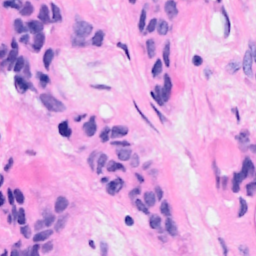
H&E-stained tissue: Breast